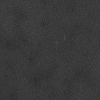
Atmospheric dust classification: not_dusty